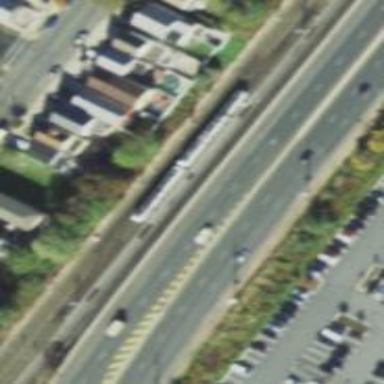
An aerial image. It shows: Light rail electrified with contact line.